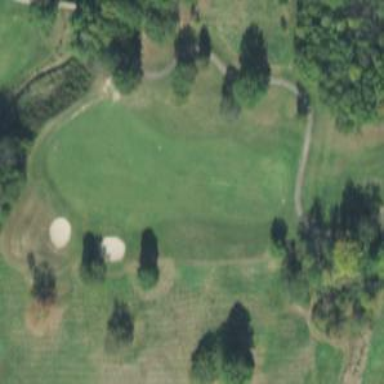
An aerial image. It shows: Golf fairway surrounded by grass.